Aerial crown-view tile of a tropical tree (Barro Colorado Island, Panama), acquired 20241112:
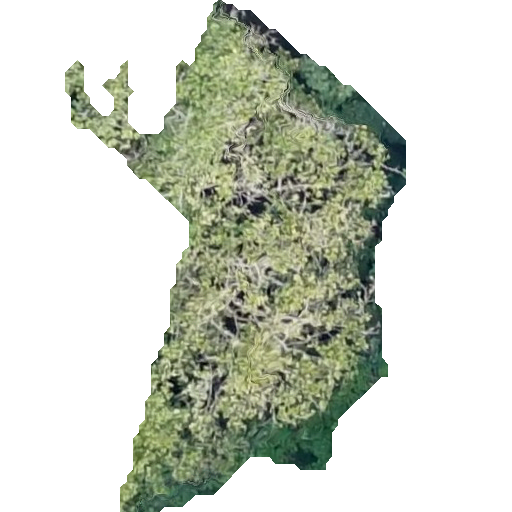
Species: Anacardium excelsum
GBIF accepted scientific name: Anacardium excelsum
Crown area: 149.125 m²